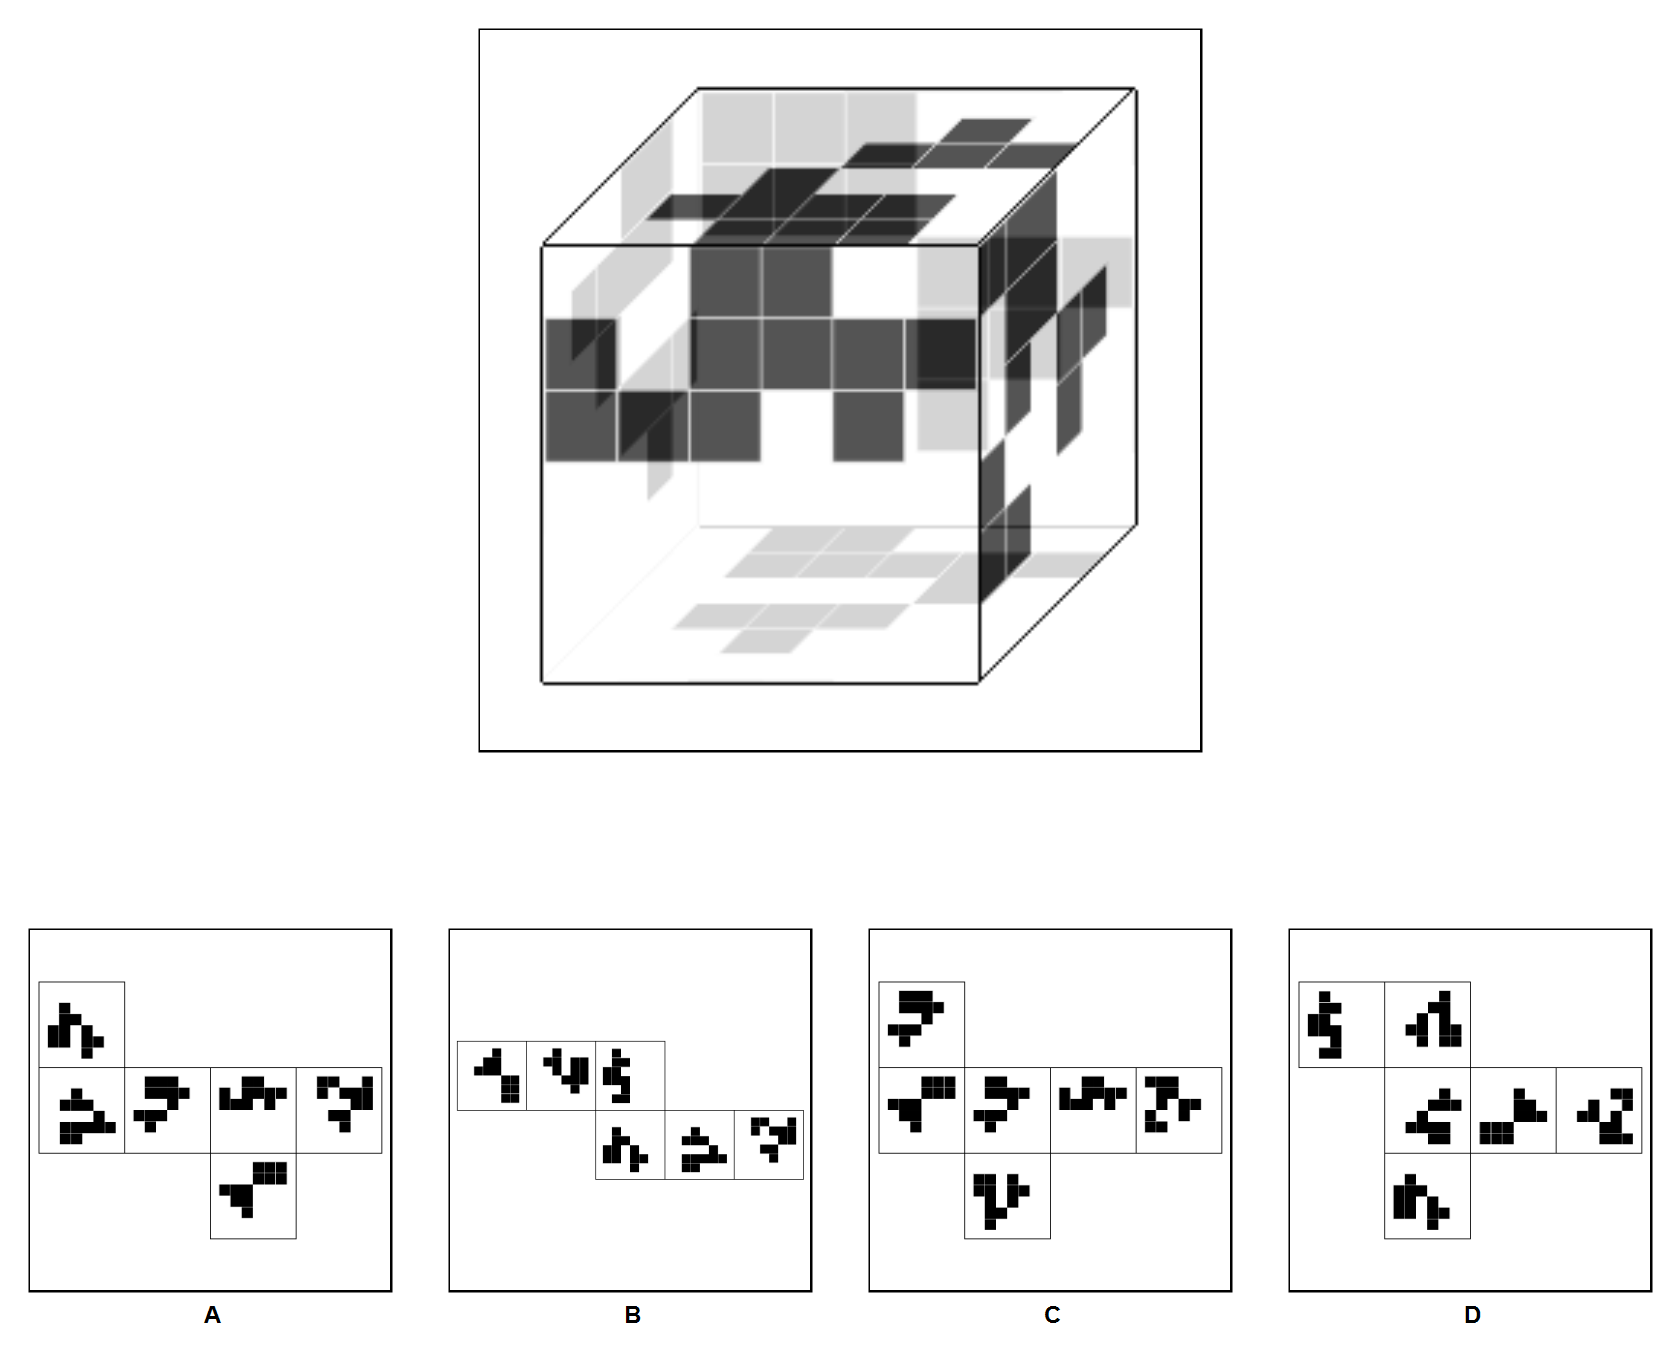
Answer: A